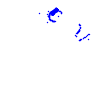
Particle: pion